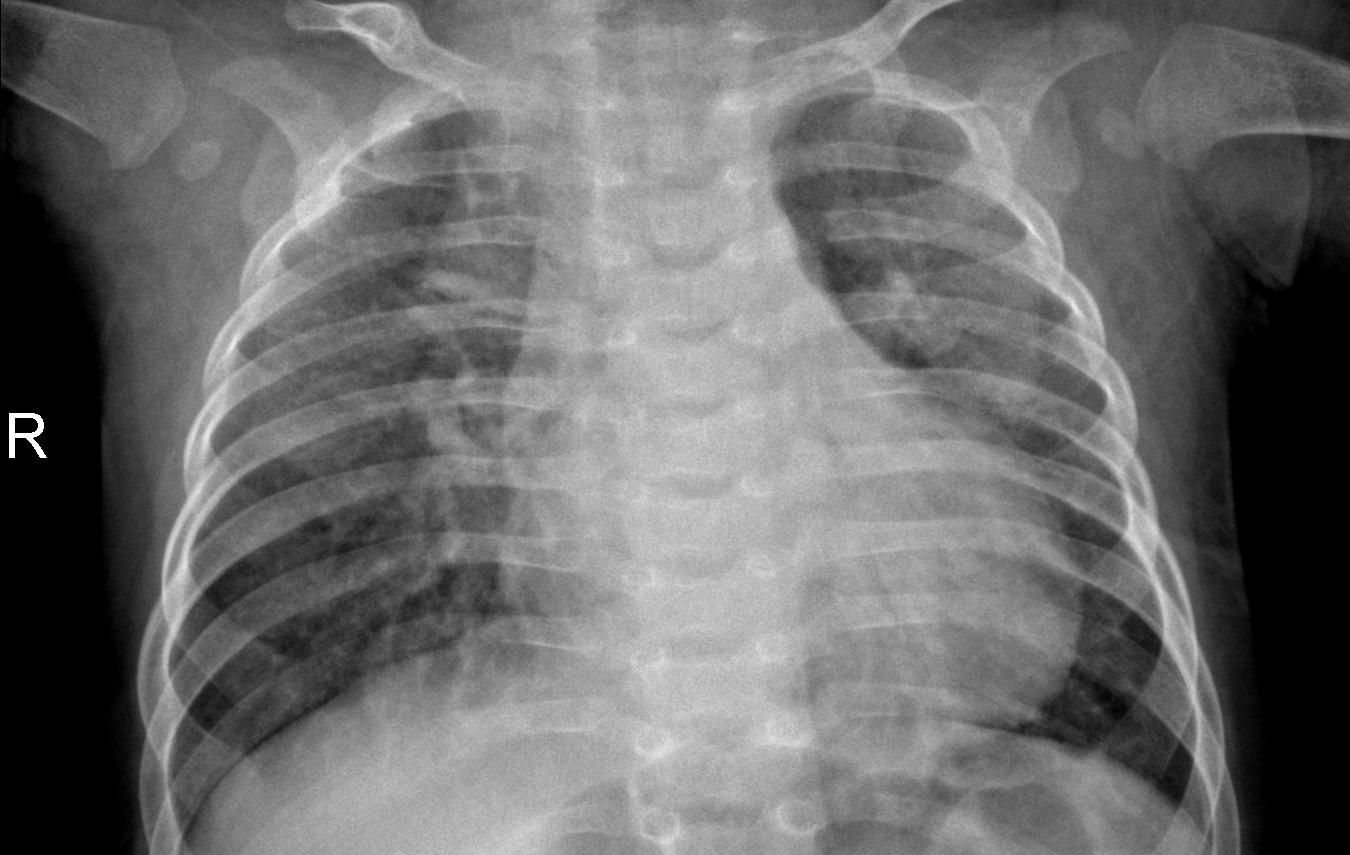
Diagnosis: PNEUMONIA